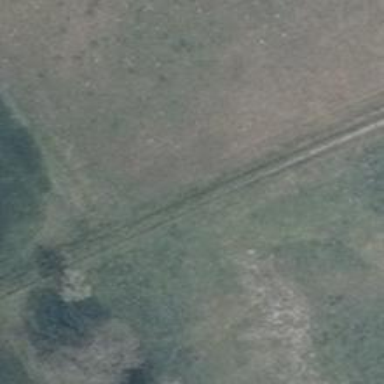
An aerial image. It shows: Track with very rough surface.